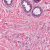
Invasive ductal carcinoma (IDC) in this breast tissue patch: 1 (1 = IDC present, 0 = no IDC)